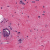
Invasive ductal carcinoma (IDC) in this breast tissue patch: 0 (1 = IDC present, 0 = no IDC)